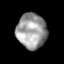
Tissue: lung
Cell type: Epithelial cells
Senescence score: 0.2351
Nuclear area (px): 1030
Mean DAPI intensity: 156.582